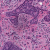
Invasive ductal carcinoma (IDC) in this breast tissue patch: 1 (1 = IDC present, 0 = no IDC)